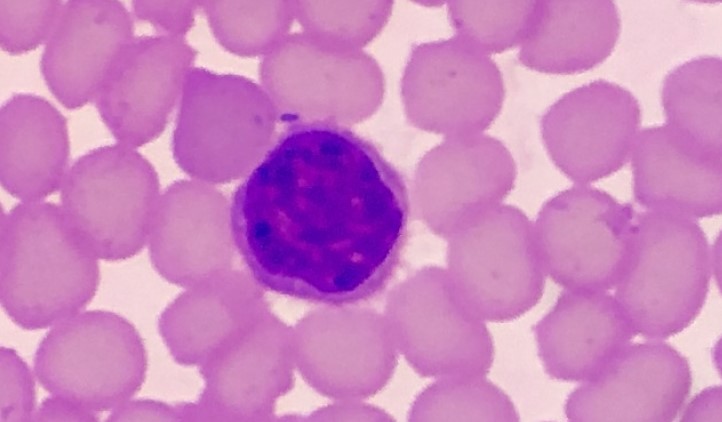
White blood cell type: Lymphocyte